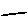
Label: line